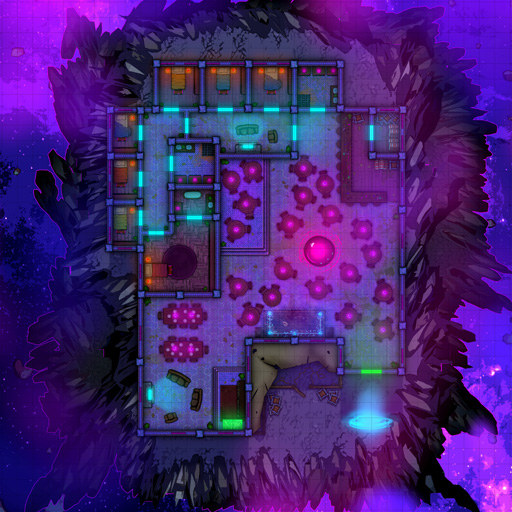
A D&D Grid Map arcane background rock formation tavern with many rooms beds tables (Astral Inn Map)